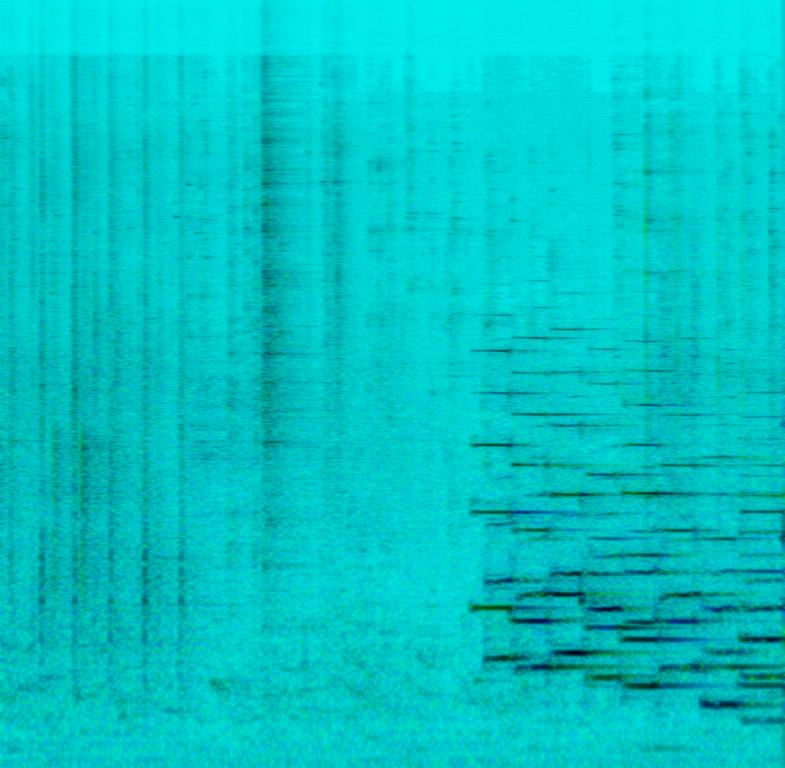
This song is played by an ensemble. The lead melody is played on a clarinet. A flute plays backing notes. A French horn plays the lower registers. Another clarinet plays a melody in harmony. This is an instrumental song. There are no voices in this song. There is no percussion in this song. This song is relaxing. This song can be played in a black tie dinner event.